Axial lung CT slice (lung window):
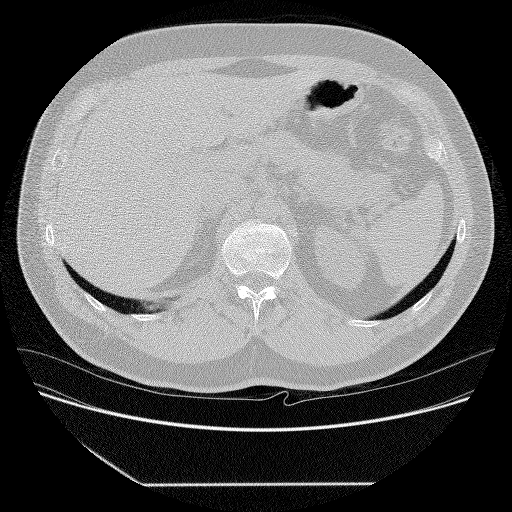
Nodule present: no